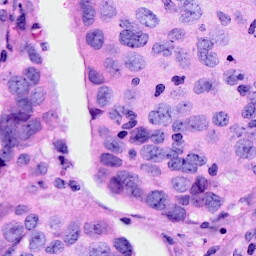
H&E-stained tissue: Breast